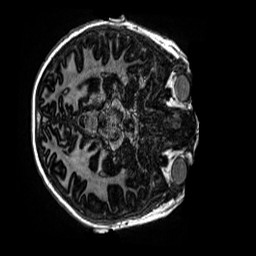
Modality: MP2RAGE
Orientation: axial
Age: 11
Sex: male
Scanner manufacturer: siemens
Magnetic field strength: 3 T
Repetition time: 4 s
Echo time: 0.00299 s